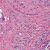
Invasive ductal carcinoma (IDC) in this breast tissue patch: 1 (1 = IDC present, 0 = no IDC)